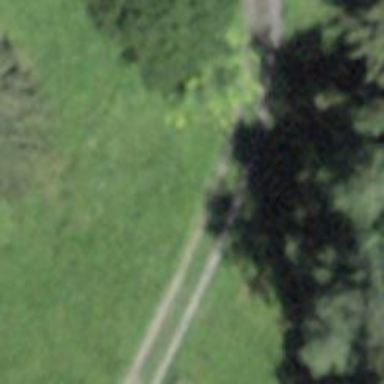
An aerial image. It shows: Unpaved track with grade3 track type.